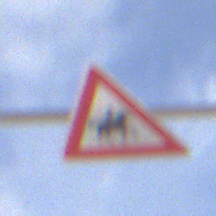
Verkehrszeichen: ReiterLinks
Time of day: MorningAfternoon
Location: Outdoor (Suburban)
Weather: PartlyCloudy
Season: NotSpecified
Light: Natural